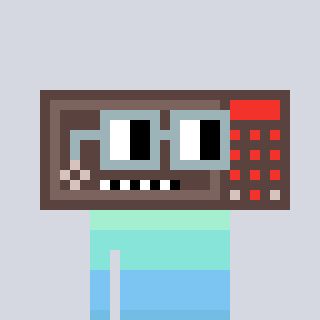
a pixel art character with square dark gray glasses, a wallsafe-shaped head and a grayscale-colored body on a cool background